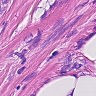
Metastatic tissue present: yes